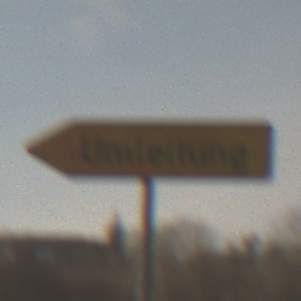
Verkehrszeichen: UmleitungswegweiserLinksweisend
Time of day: SunriseSunset
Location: Outdoor (Nature)
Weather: PartlyCloudy
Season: NotSpecified
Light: Natural